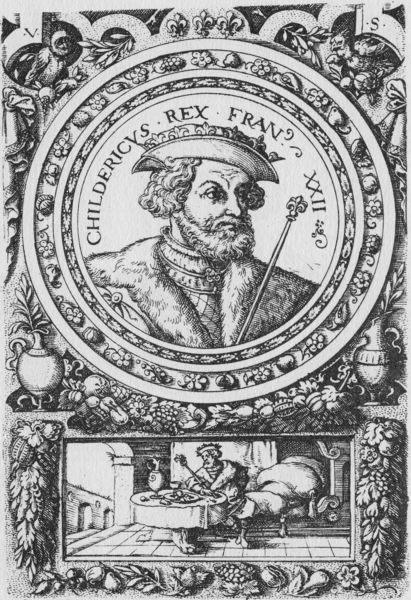
Titel: Bildnis von König Childerich III von Frankreich
Künstler: Virgil Solis
Institution: (Seriendruck)
Schlagwörter: mann, vogel, frankreich, hut, szene, tisch, bart, mütze, kragen, pelz, bild, porträt, vögel, girlande, krone, kreis, rund, krug, trauben, vase, fell, stab, grafik, kaiser, könig, ramen, bett, druck, stich, herrscher, fürst, ranke, pelzkragen, portät, traube, papagei, herrscherportrait, zepter, rex, müte, merowinger, sich